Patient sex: F
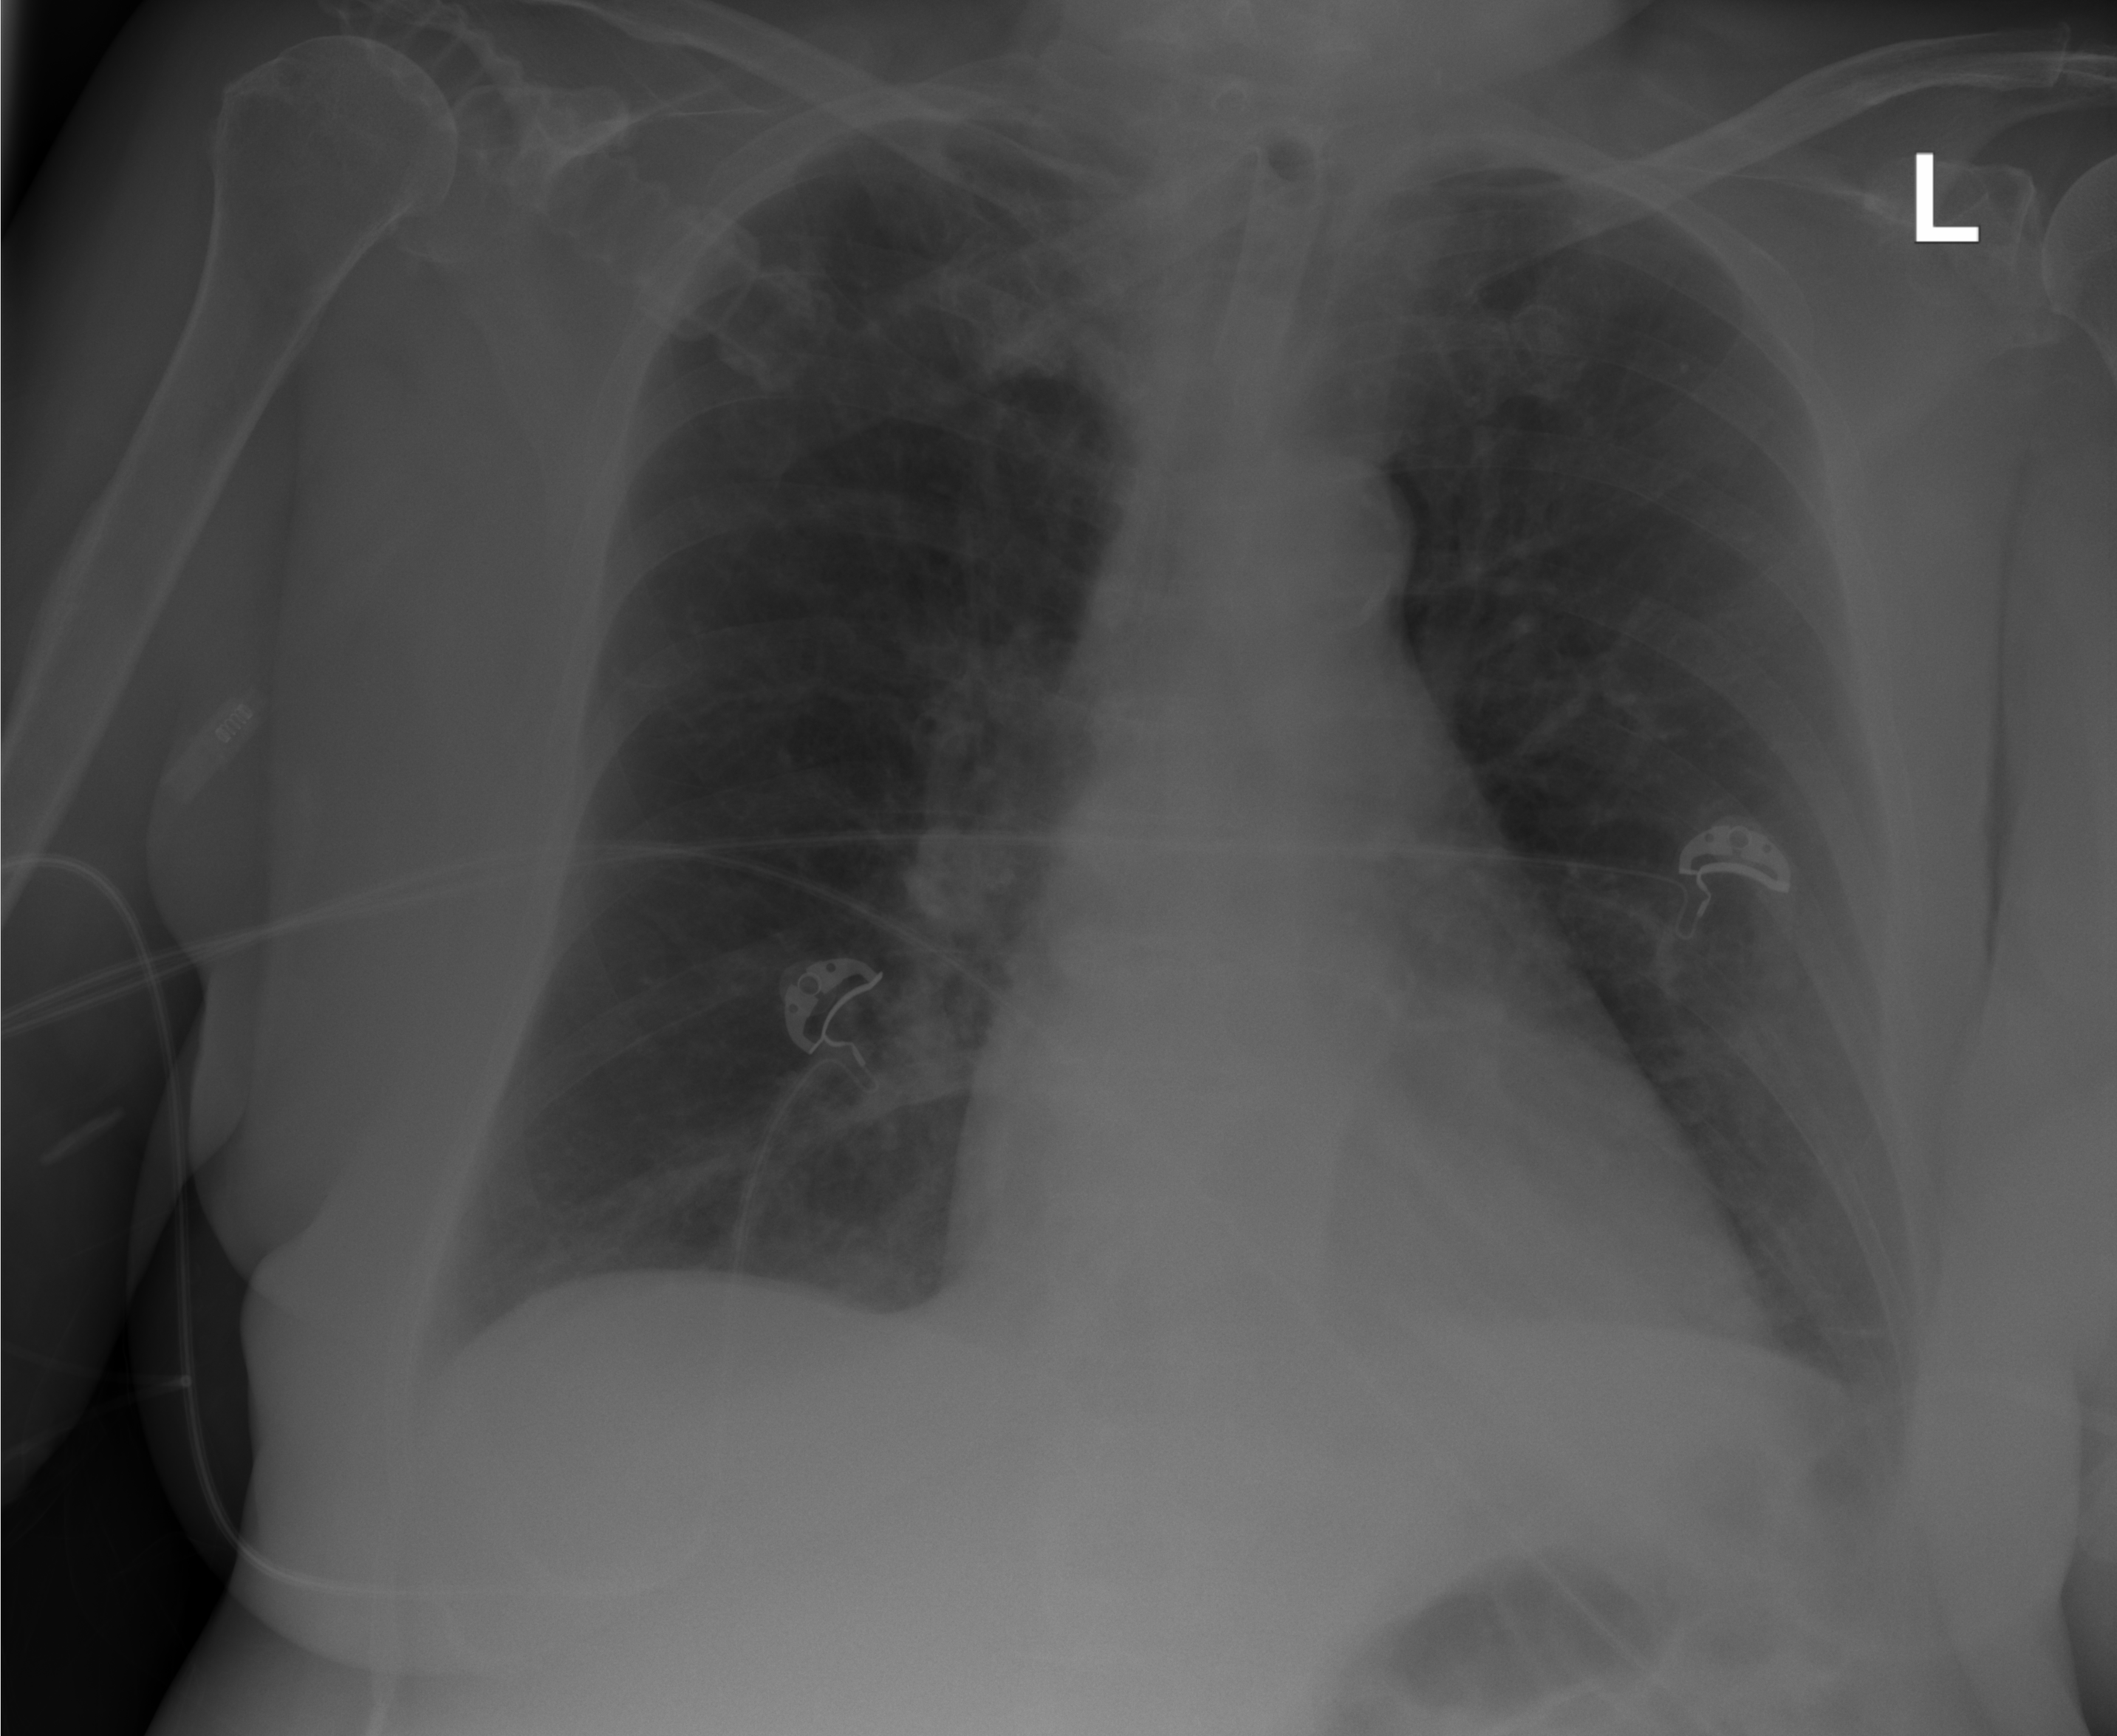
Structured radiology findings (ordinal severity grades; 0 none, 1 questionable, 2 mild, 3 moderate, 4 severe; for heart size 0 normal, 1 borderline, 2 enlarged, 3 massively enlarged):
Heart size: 0
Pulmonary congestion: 2
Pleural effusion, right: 0
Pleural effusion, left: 0
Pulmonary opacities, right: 0
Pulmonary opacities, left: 0
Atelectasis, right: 1
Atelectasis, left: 0